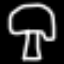
Label: mushroom